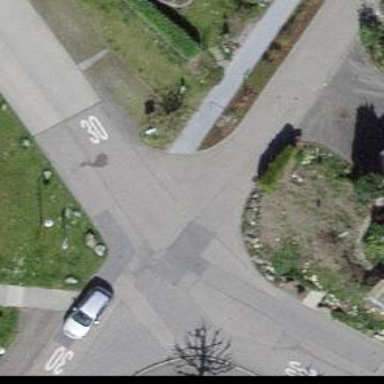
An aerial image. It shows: Unmarked crossing on the road.